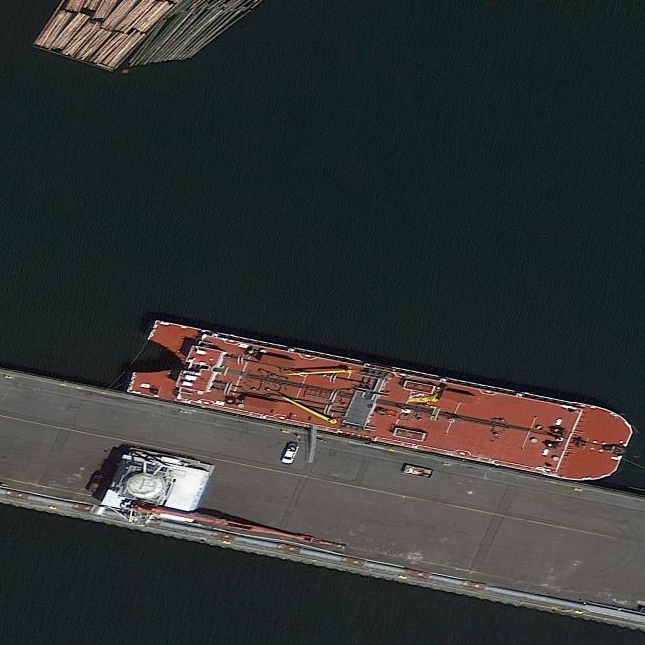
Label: Tank_ship